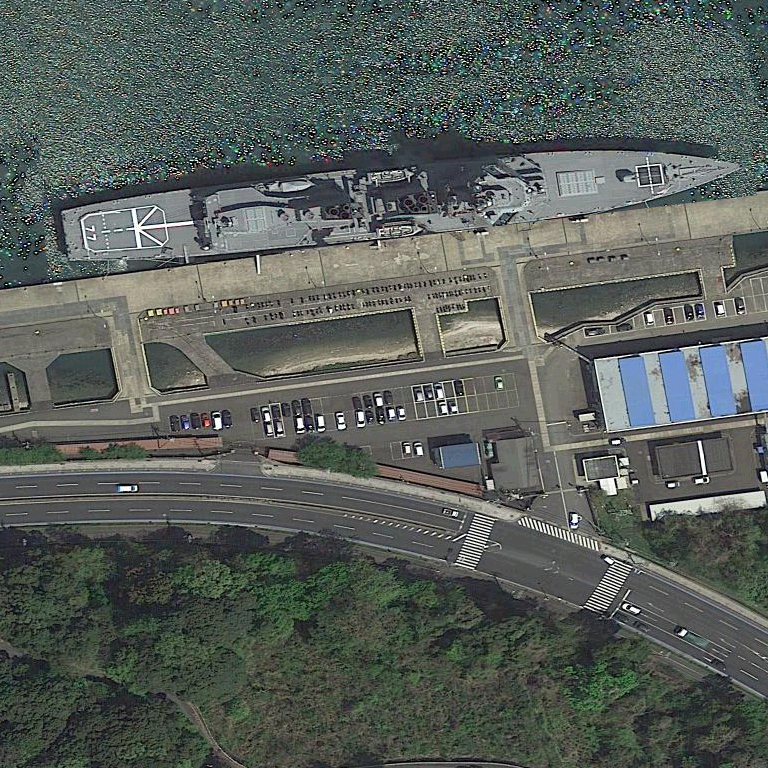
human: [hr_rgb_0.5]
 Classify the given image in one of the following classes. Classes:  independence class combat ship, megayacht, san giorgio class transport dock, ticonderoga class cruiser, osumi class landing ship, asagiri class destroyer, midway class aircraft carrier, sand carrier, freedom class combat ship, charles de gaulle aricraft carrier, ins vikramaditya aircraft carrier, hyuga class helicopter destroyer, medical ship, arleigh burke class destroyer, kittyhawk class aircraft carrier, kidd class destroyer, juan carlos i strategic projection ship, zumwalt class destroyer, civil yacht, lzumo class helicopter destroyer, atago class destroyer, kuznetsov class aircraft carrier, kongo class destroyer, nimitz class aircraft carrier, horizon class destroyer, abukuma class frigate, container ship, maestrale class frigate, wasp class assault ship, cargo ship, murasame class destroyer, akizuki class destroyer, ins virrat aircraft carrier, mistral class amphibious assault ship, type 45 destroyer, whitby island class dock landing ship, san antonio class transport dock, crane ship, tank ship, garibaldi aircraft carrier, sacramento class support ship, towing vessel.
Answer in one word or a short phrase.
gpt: Atago class destroyer